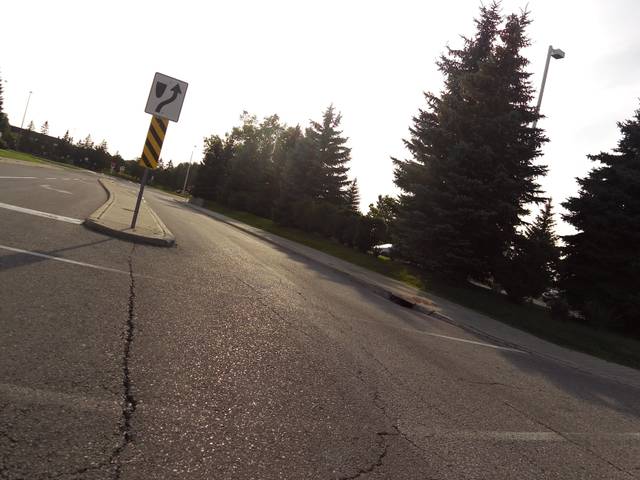
Region: Canada
Coordinates: 45.348, -75.763